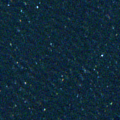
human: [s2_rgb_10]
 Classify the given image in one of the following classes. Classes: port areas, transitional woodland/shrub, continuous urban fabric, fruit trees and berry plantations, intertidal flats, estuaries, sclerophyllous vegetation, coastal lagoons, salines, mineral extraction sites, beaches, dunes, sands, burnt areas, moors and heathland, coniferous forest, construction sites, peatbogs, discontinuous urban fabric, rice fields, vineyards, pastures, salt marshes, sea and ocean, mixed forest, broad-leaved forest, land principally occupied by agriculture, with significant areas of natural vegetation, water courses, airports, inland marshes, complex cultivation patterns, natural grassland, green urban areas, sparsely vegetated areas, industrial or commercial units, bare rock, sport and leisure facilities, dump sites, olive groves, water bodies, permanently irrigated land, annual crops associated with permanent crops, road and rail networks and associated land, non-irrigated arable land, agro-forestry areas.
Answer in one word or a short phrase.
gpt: sea and ocean